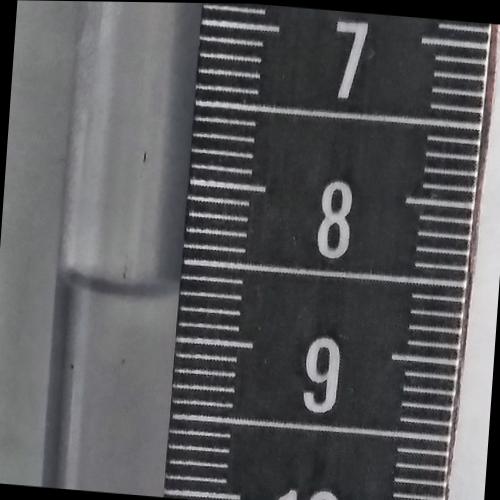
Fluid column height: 8.7 cm